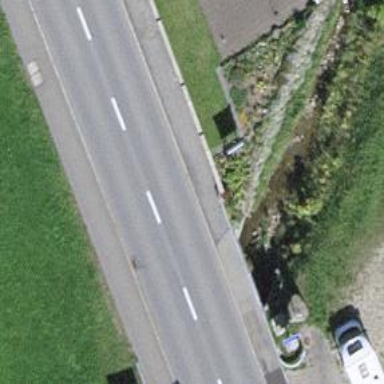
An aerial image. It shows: Secondary road with asphalt surface.